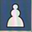
Piece: wP